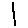
Label: triangle